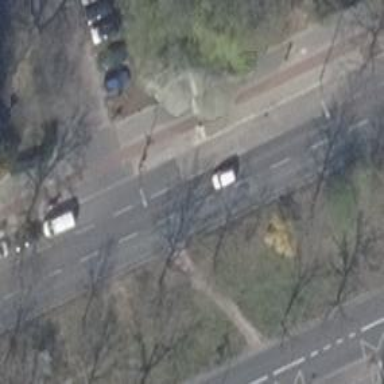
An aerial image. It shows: Secondary road with asphalt surface. There is marked track for cyclists on the right side of the road.